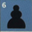
Piece: bP